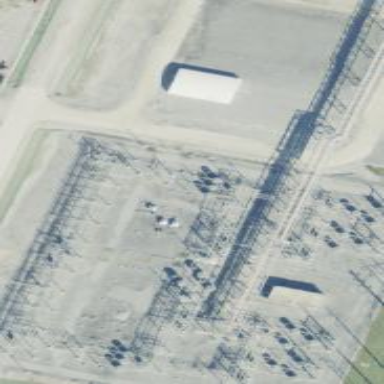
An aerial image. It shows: Industrial power substation enclosed by fence.